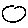
Label: circle